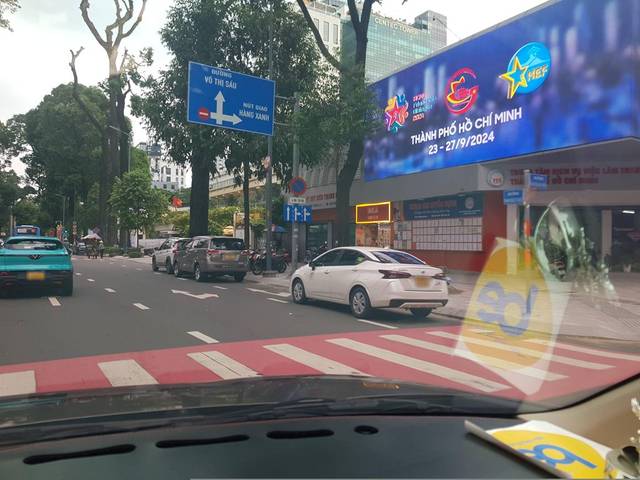
Region: Vietnam
Coordinates: 10.781, 106.698